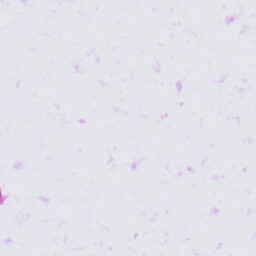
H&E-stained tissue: Skin